Question: I am using Telerik-Winforms templates, and unfortunately when I create a RadForm with one of the templates, the title bar is bugged - means instead of seeing the chosen theme title bar,
I see my normal windows 7 title bar.
Do you have any idea why could that happen?
As seen in visual studio vs actual window:

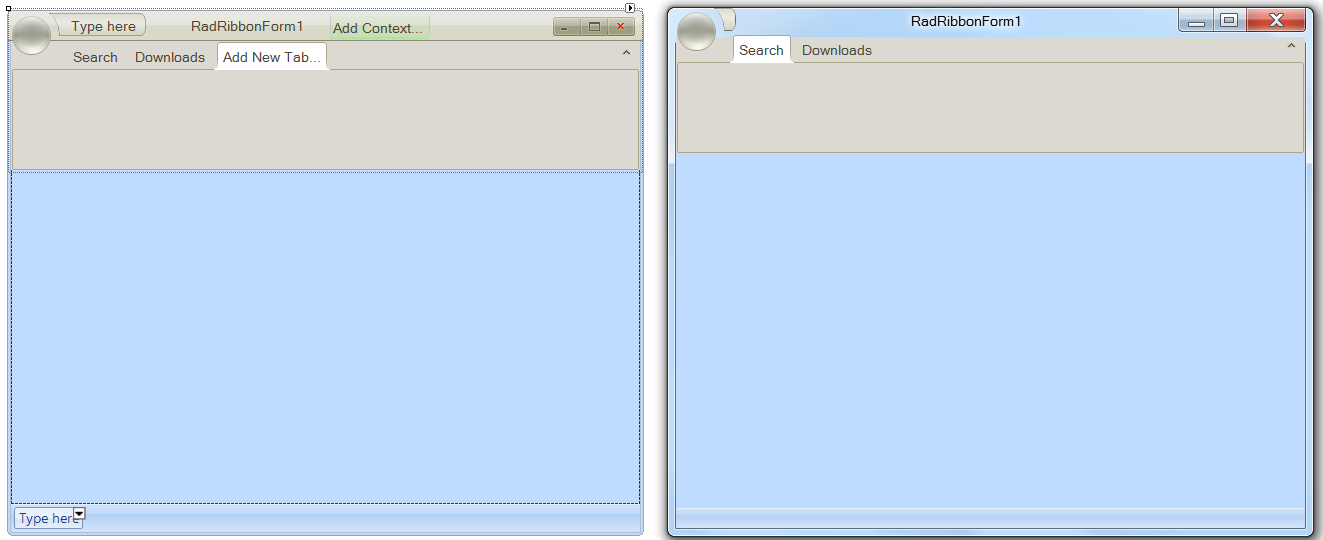
Answer: You can remove the aero effect by setting the property to , which will enable the desired appearance of the title bar.